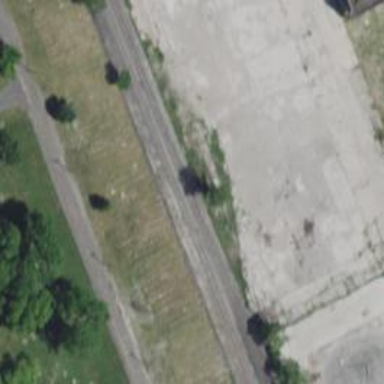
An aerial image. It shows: Railway siding for service.